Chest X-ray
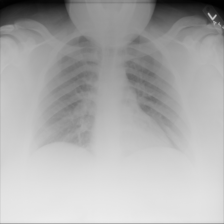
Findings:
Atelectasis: negative
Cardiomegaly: negative
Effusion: negative
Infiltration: negative
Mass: negative
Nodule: negative
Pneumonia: negative
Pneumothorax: negative
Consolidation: negative
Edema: negative
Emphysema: negative
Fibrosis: negative
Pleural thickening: negative
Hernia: negative